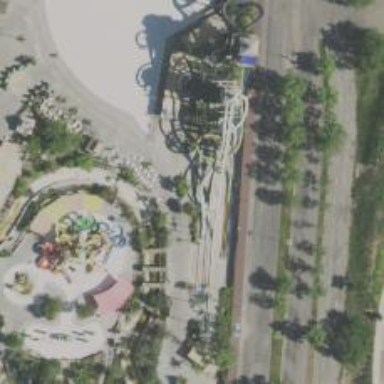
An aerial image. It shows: Water slide attraction.